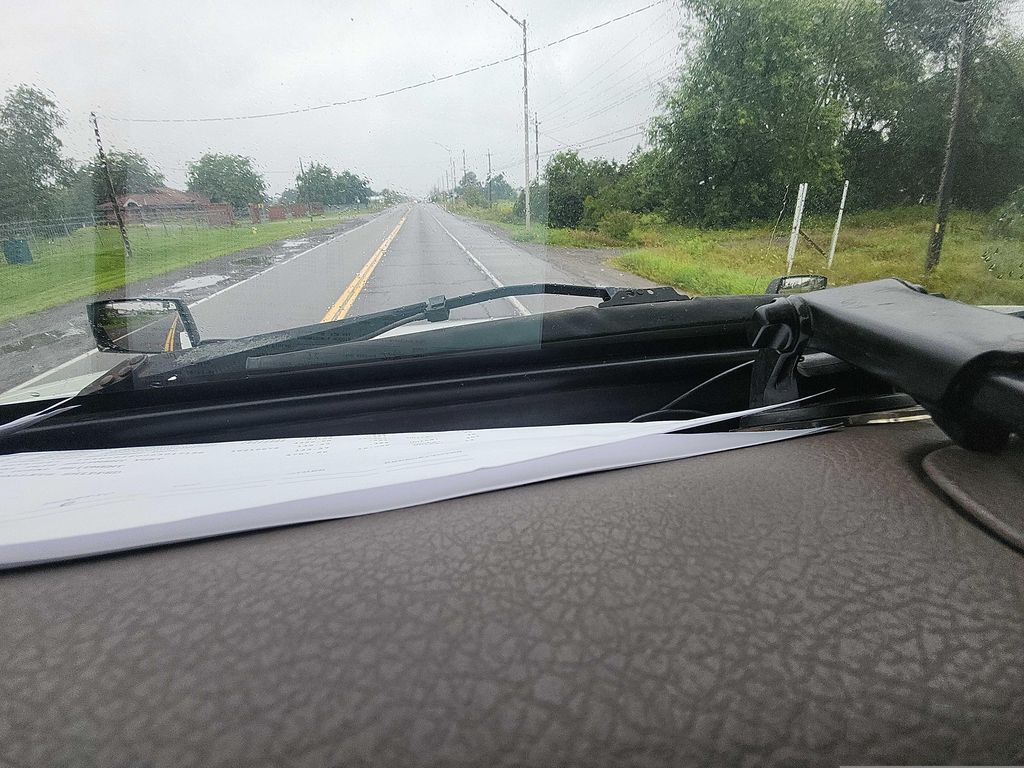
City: ottawa-gatineau